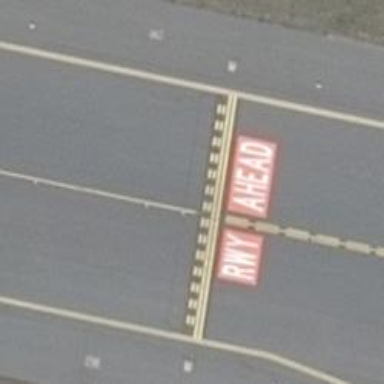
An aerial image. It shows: Runway holding position.